Question: I am trying to access application history from C#. I would like to present same information as in task manager, but I cannot find api/example. Of course I implement a desktop application.
To specify problem: I am not interested on CPU/RAM. The only thing I would like to get is Time.
To exactly show what I am talking about look at this screen:

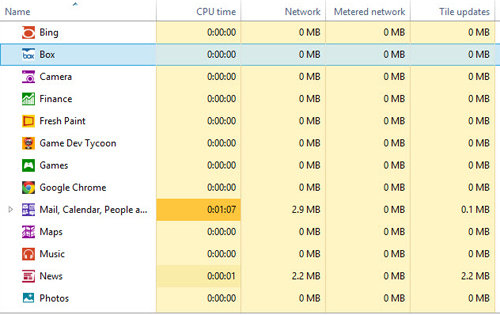
Answer: I've done some research on this, because I found it to be interesting how the metro apps integrate into the existing process structure.
As other people have pointed out here, it is not possible in a beautiful supported API way to get the info you want.
However, every app is launched as a different process and for processes there are known ways to get run time, cpu time etc.
If you find the correspondig process to your windows 8 app, you will be able to get the info you need.
Some apps are really easy to spot. They are just a executable like any other desktop application with a proper processname and description.
For example in this picture "Map", "Windows Reader" and "Microsoft Camera Application":

Some other apps are a bit harder to spot. They are hosted in a process that is launched by the 'wwahost.exe' executabe. I could only spot the app name by looking at the module list.
This is the 'Bing' app:

To enumerate the modules and mapped files from a process you can use the WinAPIs <URL>.
Then you want to look for files that are located at '%programfiles%\WindowsApps'. This is the folder where windows saves all the application files for it's apps.
Every app has a '.pri' file. This file contains binary metadata of the application. You could use it to find the name of the app from the process that is hosting it. In the same folder with the .pri file there is a 'AppxManifest.xml' in which you could find all kinds of additional information about the app.
I will try to summarize my writing a bit:
- - 'ressources.pri'- 'AppxManifest.xml'